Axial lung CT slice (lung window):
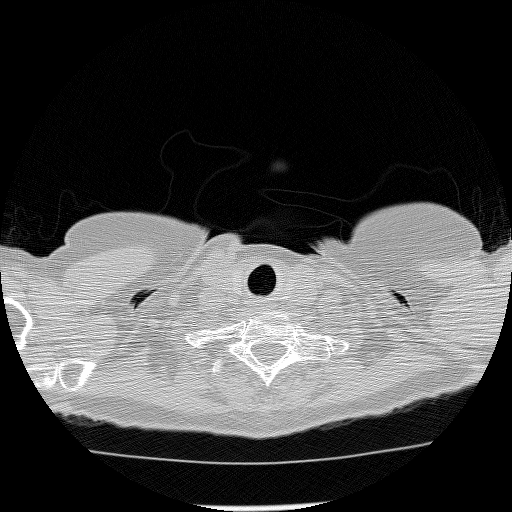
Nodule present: no